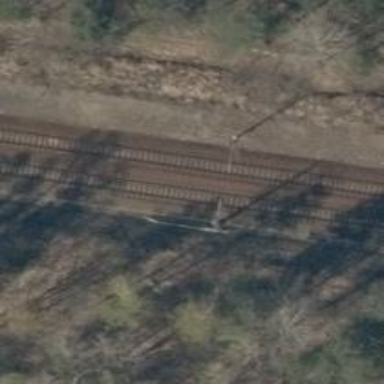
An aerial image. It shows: Milestone along the railway with catenary mast.